Question: Using the numbers file below, how do i set a value into cell B2?

The hard part is that i cannot use any of the code below:
'''
set the value of cell 2 of column "B" to "200.00"
'''
or
'''
set the value of cell "B2" to "200.00"
'''
Based on the requirements, i have to find the row and the column because their positions can change.
I have got this part to work:
'''
set the value of cell 2 of column of (first cell of row 1 whose value is "SUM") to "200.00"
'''
Now I'm trying to get rid of the 'cell 2' in the code above. I can't figure it out. Any help will be much appreciated.
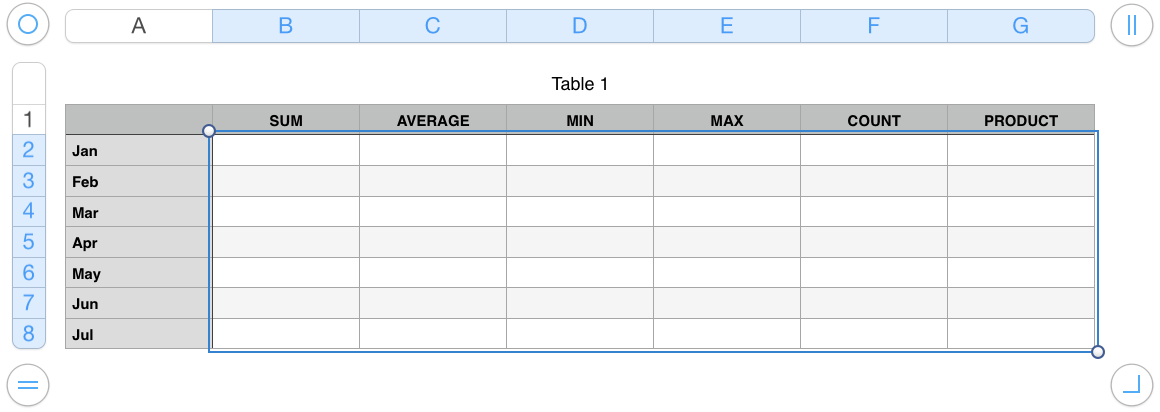
Answer: You can use the header's name like this :
'''
tell application "Numbers"
tell table 1 of sheet 1 of document 1
set colIndex to address of column "SUM"
set value of cell colIndex of row "Jan" to "200.00"
end tell
end tell
'''